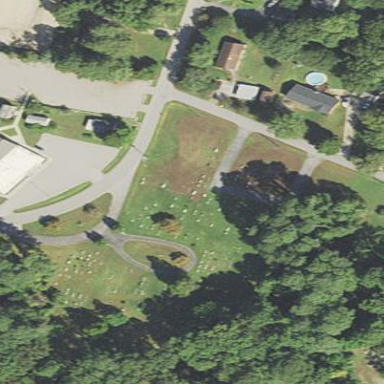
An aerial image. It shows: Grave yard.